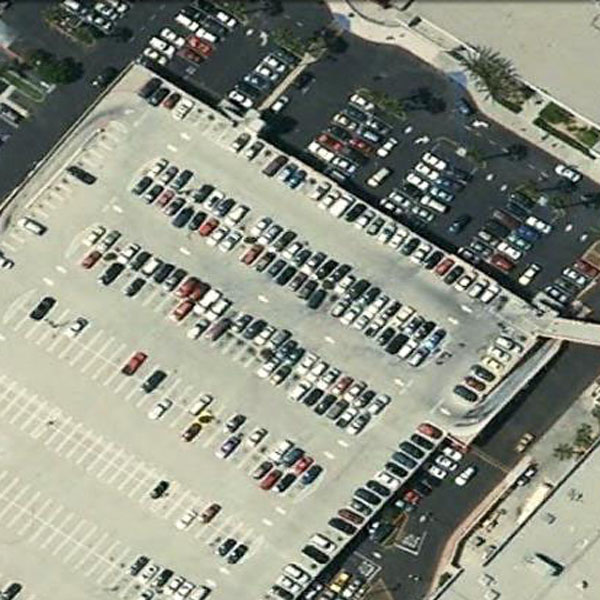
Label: Parking